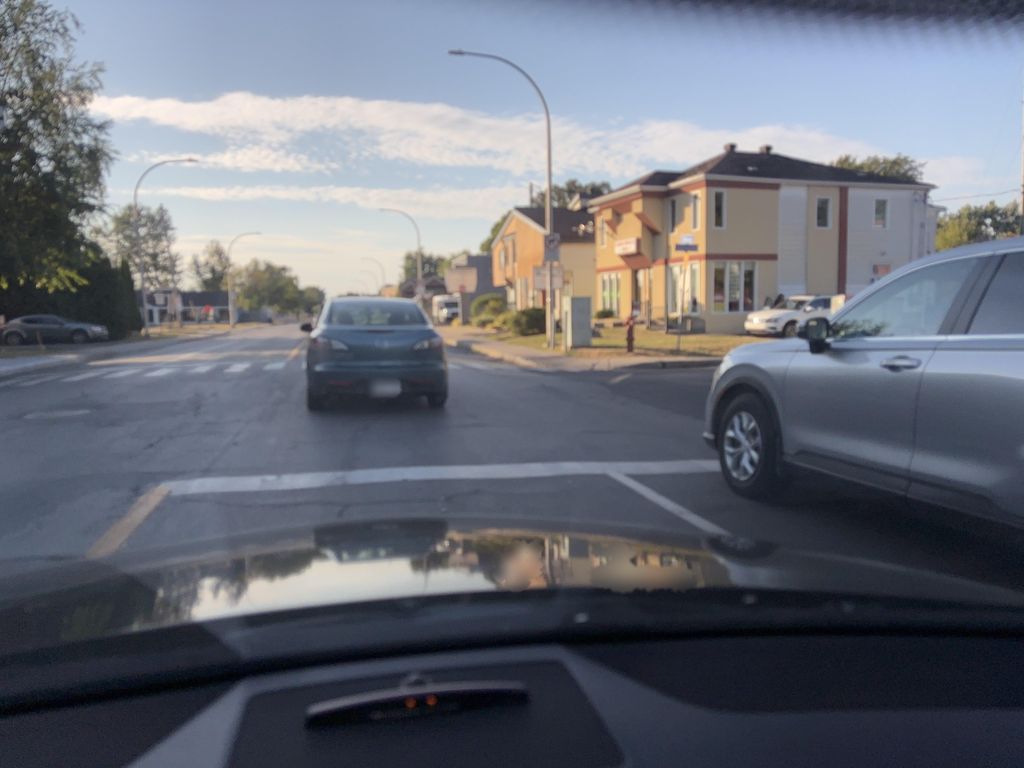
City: montreal